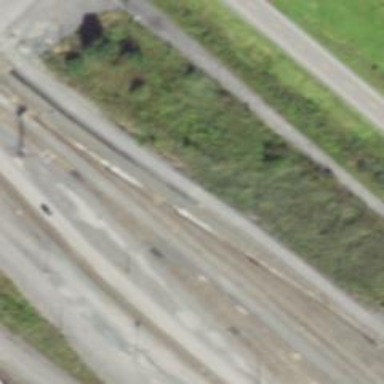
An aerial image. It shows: Railway yard.